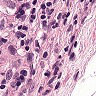
Metastatic tissue present: yes